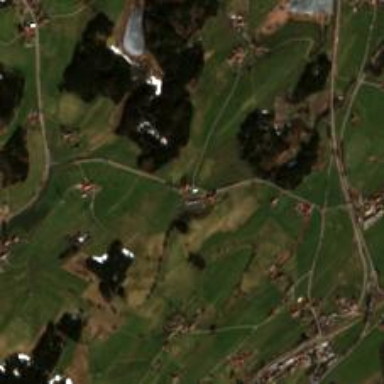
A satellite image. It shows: Small hamlet.